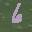
Label: 6